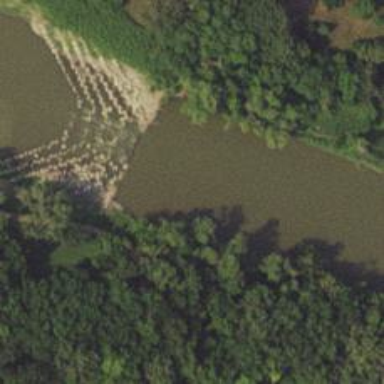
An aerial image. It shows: Weir along the waterway.